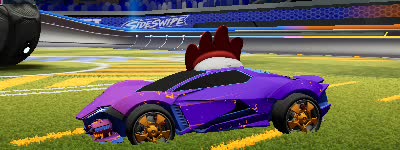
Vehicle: werewolf